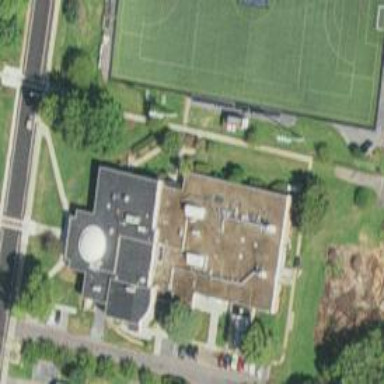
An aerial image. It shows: University building.